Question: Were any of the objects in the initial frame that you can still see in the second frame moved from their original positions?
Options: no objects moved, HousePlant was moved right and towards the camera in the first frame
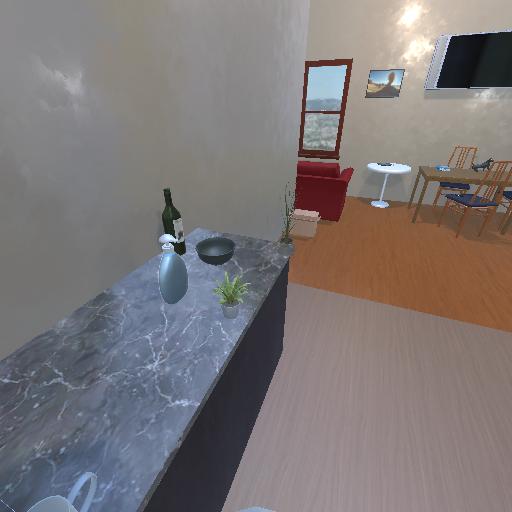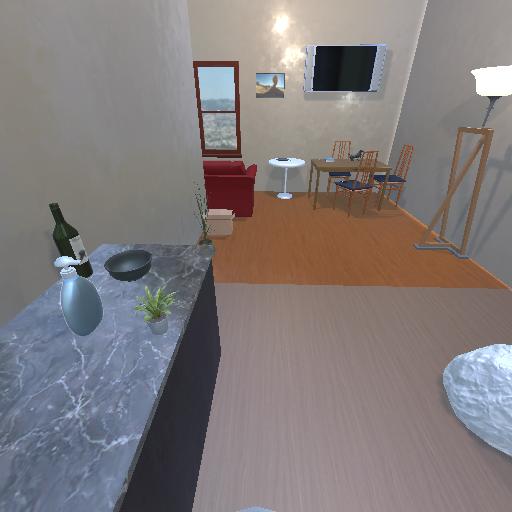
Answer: no objects moved